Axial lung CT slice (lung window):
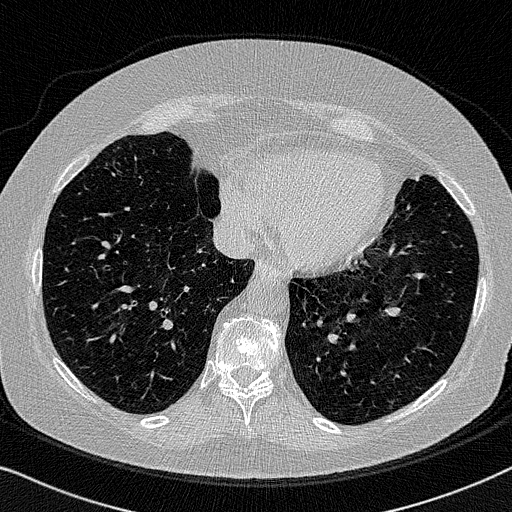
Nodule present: no